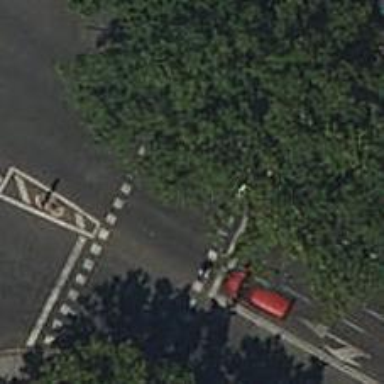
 there are traffic signals and zebra crossing."